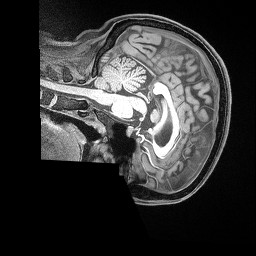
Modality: T1w
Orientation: sagittal
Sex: female
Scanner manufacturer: siemens
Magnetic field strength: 3 T
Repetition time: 2.53 s
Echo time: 0.00169 s